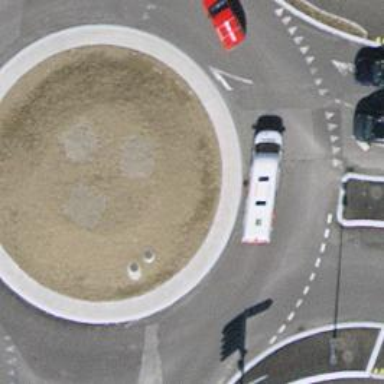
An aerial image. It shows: Tertiary road with asphalt surface leading to roundabout.